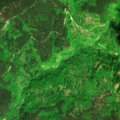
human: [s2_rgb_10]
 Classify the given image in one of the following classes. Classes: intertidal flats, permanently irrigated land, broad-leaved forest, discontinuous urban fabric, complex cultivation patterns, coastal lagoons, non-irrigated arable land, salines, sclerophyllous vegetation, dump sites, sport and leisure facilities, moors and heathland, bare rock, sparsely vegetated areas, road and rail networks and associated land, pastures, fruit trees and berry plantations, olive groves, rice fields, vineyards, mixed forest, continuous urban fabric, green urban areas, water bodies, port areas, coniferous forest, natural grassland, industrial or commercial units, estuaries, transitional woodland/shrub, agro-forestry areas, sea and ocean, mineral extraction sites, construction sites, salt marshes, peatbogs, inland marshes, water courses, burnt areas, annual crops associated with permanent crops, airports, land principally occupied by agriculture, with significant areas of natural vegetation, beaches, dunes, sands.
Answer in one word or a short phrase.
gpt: broad-leaved forest, coniferous forest, mixed forest